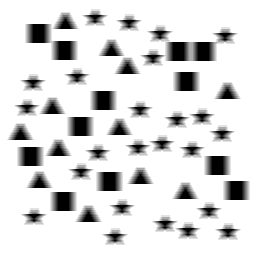
Squares: 12
Triangles: 12
Stars: 24
Total shapes: 48